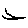
Label: moon